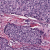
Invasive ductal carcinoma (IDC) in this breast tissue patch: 0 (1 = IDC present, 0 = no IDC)